Question: I am stranded on this code line since 10th of January where i got it in an email and i found out i had to learn class modules so i did and returned to ask on a new basis now. The code line is (Critical Warning: you have to go to Tools--> References in VBE and activate the with Early Binding):
'''
Dim WinHttpReq As Object
Set WinHttpReq = CreateObject("WinHttp.WinHttpRequest.5.1")
'''
For CreateObject I go to MS Help and says:
Now for all i know, when we create a reference it is for an object only and done like this (please correct me if i am wrong):
'''
Dim ThatIKnow as Workbook
'''
then we instantiate it like this
'''
Set ThatIKnow = Workbooks.Add
'''
Why we need CreateObject?
Help continues by saying ""
And if I go to click ActiveX on the help it points out the glossary that says:
And this line absolutely tells me nothing. All I knew about ActiveX is this

...which i think are the ActiveX controls... (I must admit though ActiveX was always a foggy term for me)
Now inside the CreateObject() i have scoured the Web and i cannot find some decent MS help for the WinHttp object and what it does. Anyway the Object Browser has it as library but the F1 help button shows up nothing. So the Object Browser says it's a Library, i have found it in the Web called as WinHttp Reference and also as a WinHttp Object. What is it from all these?
And for the love of God why it is called ""? i didn't found anywhere a WinHttpRequest.5.1 term
i am not asking for chewed up food but any effort to crack the ainigma really tightens the whole situation more. Please any pinch that could help me crack this line of code will be tones of help
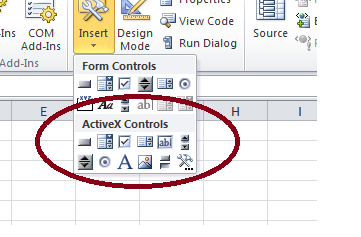
Answer: I will not cover the difference between Early Binding and Late Binding. You can read about them in this <URL>
What I will do however is answer all your little questions that you have in your question such as
1. What is CreateObject?
2. What is an ActiveX Control?
3. Creates and returning a reference of an ActiveX object - Meaning
4. And for the love of God why it is called "5.1"?
---
---
As I mentioned in the comment above 'CreateObject' is a function which is used in Visual Basic (vb6 and vb.net), Visual Basic for Applications (VBA) and VBScript to dynamically create an instance of an ActiveX control or COM object.
---
---
An ActiveX control is a component program object which can be re-used by numerous application programs. The main technology for creating ActiveX controls based on 'Component Object Model (COM)'. In general, ActiveX controls replace the earlier OCX (Object Linking and Embedding custom controls).
An ActiveX control can be created in any programming language that recognizes Microsoft's Component Object Model for example Visual Basic and C++
These ActiveX control runs in what is known as a container, for example MS Excel, which uses the Component Object Model program interfaces. In fact this actually helps us all. Imagine writing the code for these controls from scratch every time!
---
---
Let me explain it in reference to what you quoted.
'''
Dim ThatIKnow as Workbook
Set ThatIKnow = Workbooks.Add
'''
What we are doing by 'Dim ThatIKnow as Workbook' is telling the runtime environment that we will create an object of type "Workbook" and reference it as "ThatIKnow" in our code. However this actually doesnt create the object neither does it allocate any memory. The memory is allocated only when the object is created using the 'New' keyword or any other way such as 'Createobject' and assiged to this variable 'ThatIKnow'
So when we say 'Set ThatIKnow = Workbooks.Add' or 'Set oXLApp = CreateObject("Excel.Application")', we are actually creating the object in memory.
---
---
It is because of "God's Love" we evolved from primates which diverged from other mammals. So consider us a Version X of those mammals :D
Yes, Pankaj Jaju is right when he mentioned that it is the version number. Now what is version number and why is it important?
Version control a.k.a source control a.k.a Revision control in simple terms is nothing but management of changes to documents, applications, collection of information etc. Any new change is usually identified by a number or letter code or a mix of it.
This is helpful as it let's us know the current version of that document or application.
For further reading on version control see <URL>
---
Hope I have covered all your questions? If not, then feel free to ask.